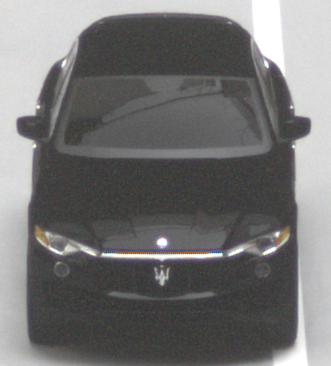
Make: Maserati
Model: Levante GT Hybrid
Detailed model: Levante
Model produced from: 2021/07
Model produced until: 2022/10
Doors: 4
Color: black
Road condition: dry road
Daytime: midday
Contrast: medium contrast